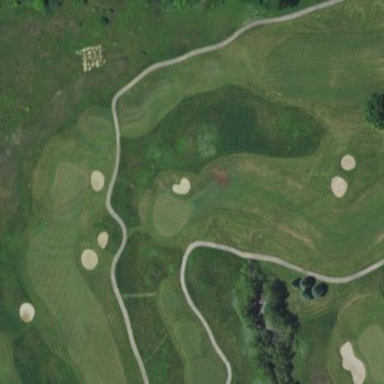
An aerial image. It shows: Golf fairway in the image.